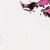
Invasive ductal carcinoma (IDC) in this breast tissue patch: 0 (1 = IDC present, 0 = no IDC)